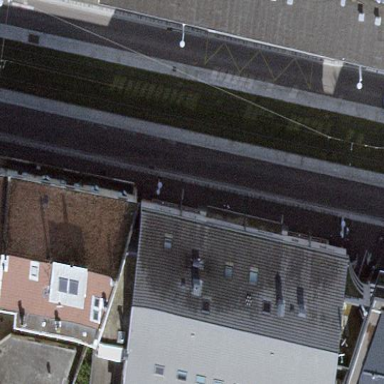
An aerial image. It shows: Building consisting of apartments.